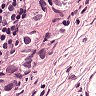
Metastatic tissue present: yes